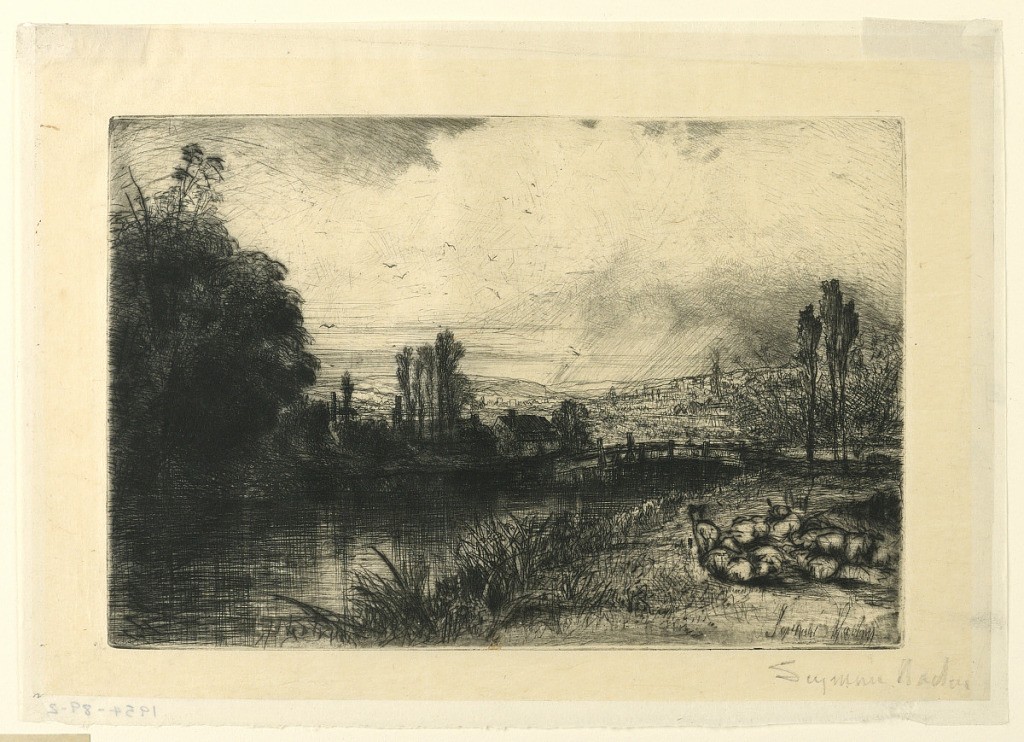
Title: On the Test
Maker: Francis Seymour Haden, English, 1818–1910
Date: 1859
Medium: Etching
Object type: Print
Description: Horizontal rectangle. The sun has sunk behind distant hills, which enclose a richly, thickly inhabited plain. In mid-distance a row of cottages are half hidden in trees reflected in the river. On the right are poplars, a rustic bridge, and a flock of sheep.